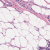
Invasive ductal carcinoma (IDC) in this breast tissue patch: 0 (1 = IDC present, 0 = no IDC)